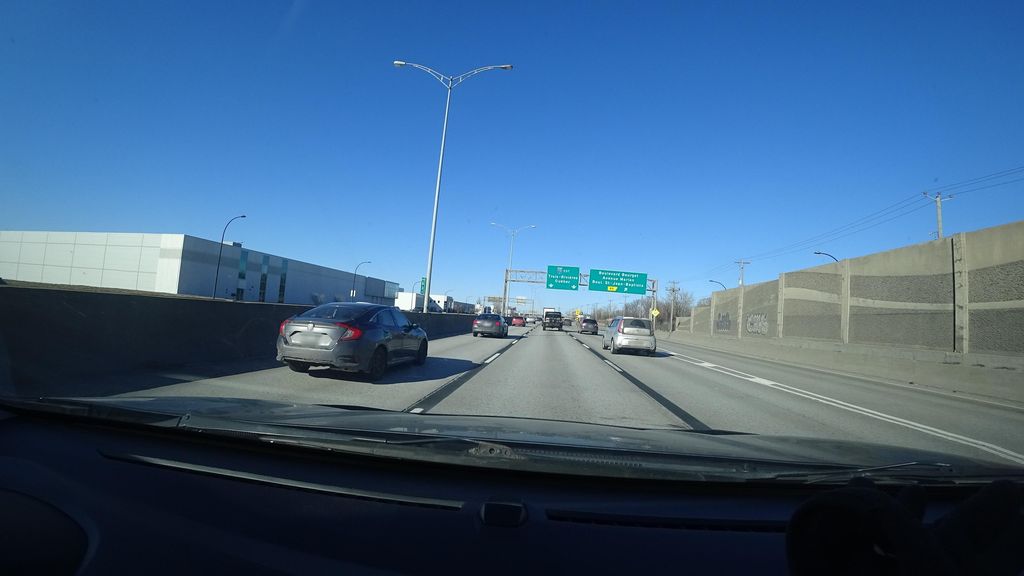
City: montreal